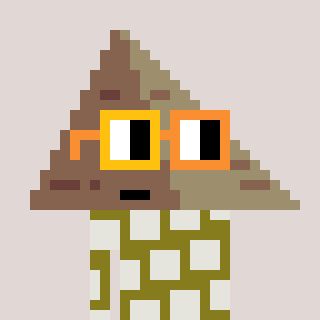
a pixel art character with square yellow and orange glasses, a pyramid-shaped head and a gunk-colored body on a warm background